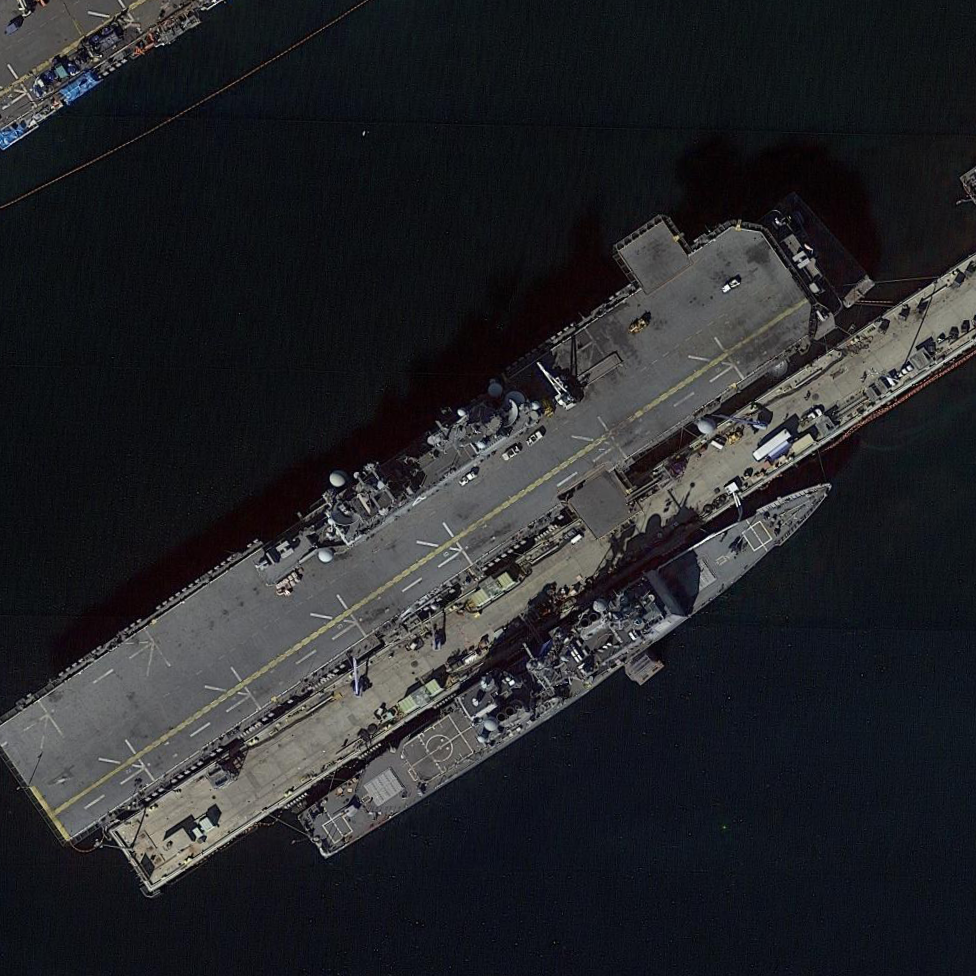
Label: assault